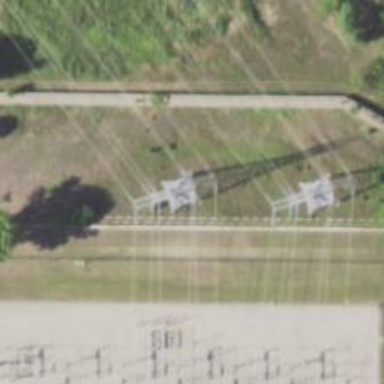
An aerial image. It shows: Lattice structure tower used for power distribution.